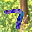
Label: 7